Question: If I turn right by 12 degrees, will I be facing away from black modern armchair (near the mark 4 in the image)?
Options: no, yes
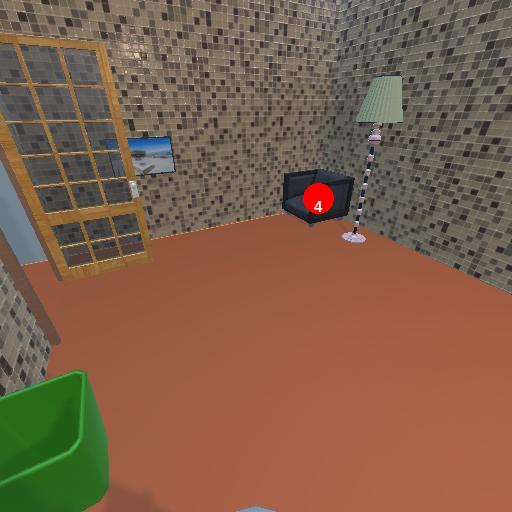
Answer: no